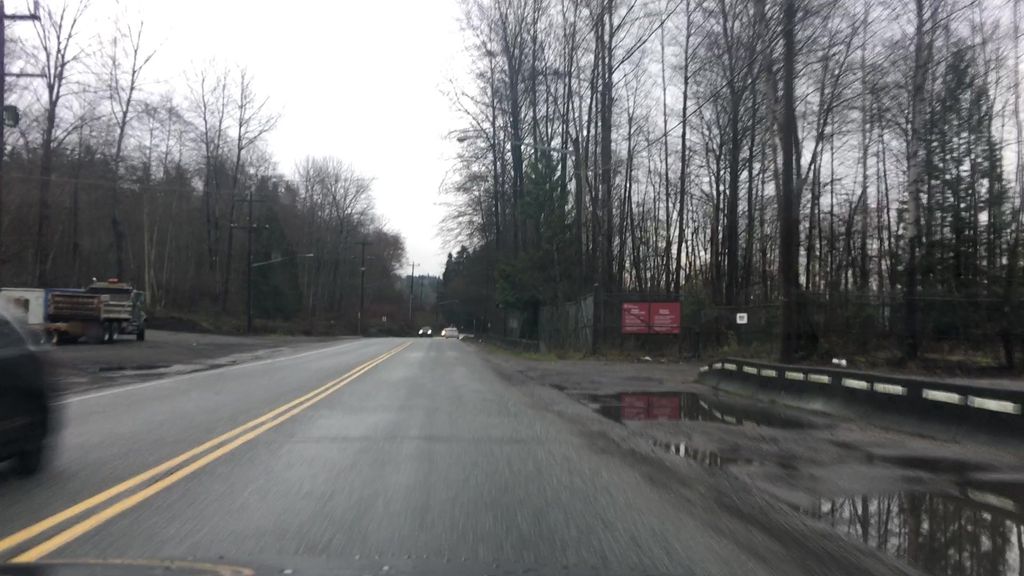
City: vancouver